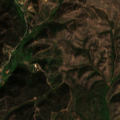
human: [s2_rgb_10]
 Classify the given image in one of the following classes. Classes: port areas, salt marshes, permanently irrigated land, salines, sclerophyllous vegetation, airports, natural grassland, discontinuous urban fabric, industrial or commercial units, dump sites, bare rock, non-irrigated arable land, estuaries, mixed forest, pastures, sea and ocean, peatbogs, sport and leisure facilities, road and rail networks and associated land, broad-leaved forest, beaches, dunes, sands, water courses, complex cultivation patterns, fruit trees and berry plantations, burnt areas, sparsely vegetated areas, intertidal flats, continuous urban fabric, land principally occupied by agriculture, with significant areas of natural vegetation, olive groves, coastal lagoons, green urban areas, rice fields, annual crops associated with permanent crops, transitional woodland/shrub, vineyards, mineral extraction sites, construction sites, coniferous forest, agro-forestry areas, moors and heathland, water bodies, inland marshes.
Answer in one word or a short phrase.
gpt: complex cultivation patterns, broad-leaved forest, sclerophyllous vegetation, transitional woodland/shrub